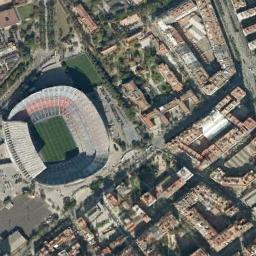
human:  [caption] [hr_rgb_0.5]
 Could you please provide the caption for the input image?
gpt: The stadium is on the bare land next to some buildings and grass .

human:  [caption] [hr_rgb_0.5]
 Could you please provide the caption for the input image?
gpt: The circular stadium is enclosed in the middle of the residential area, Next to the lawn .

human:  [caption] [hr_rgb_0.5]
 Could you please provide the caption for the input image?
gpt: This oval stadium has dense residential areas on three sides .

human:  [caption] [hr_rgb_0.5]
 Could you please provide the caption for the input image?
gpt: Many buildings of different shapes are beside the stadium .

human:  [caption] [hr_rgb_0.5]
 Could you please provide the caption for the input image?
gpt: There are many buildings around the stadium .